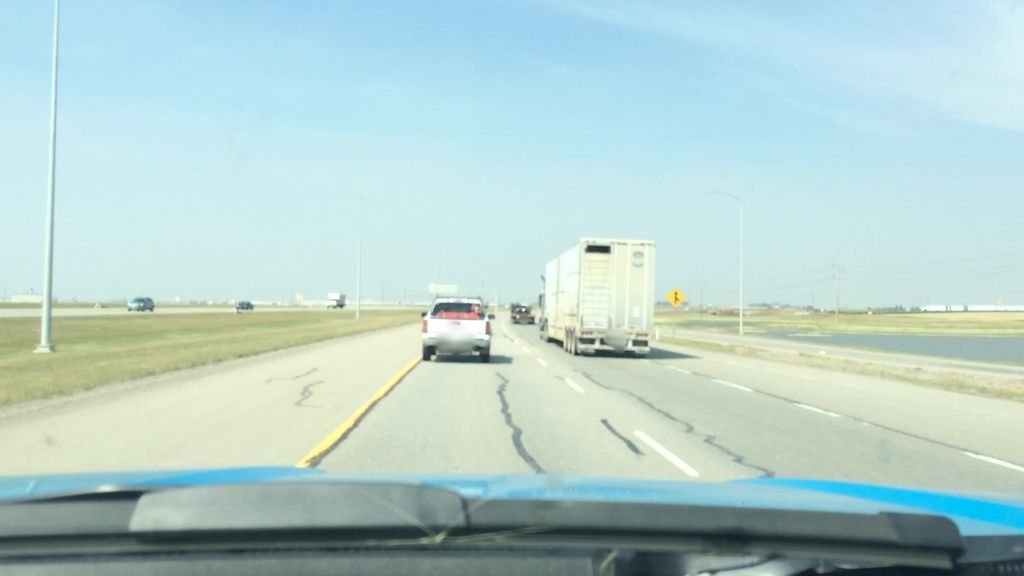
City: calgary